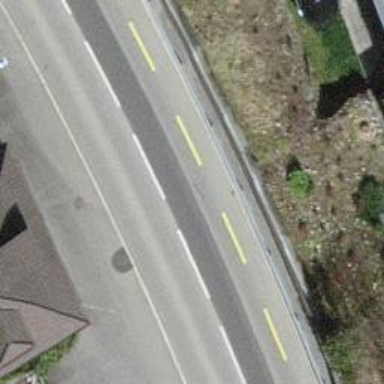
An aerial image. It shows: Secondary road with asphalt surface.